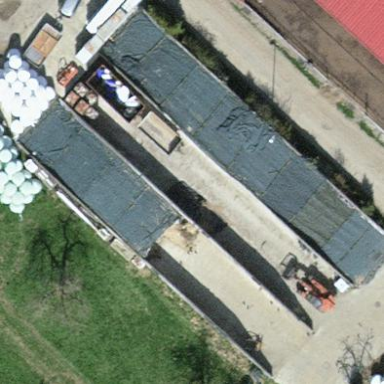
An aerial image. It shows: Bunker silo building.